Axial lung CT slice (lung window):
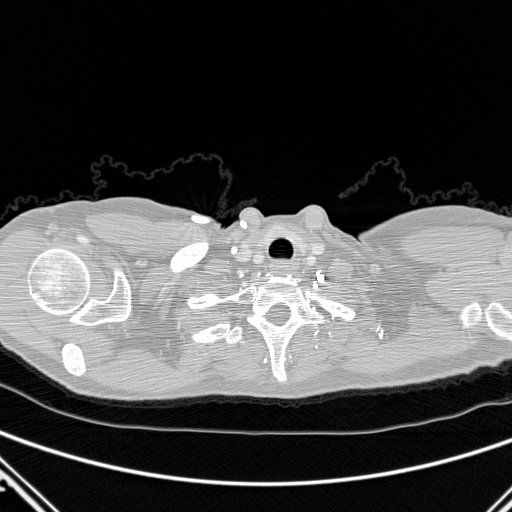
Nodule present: no